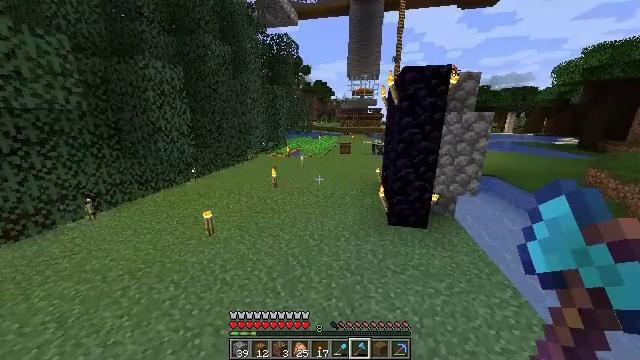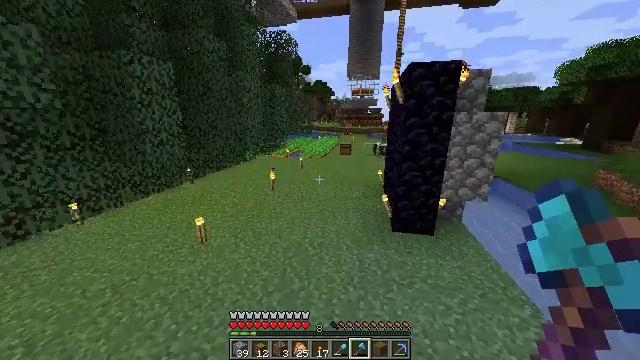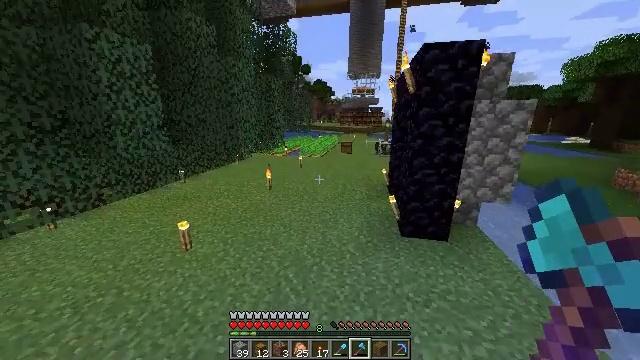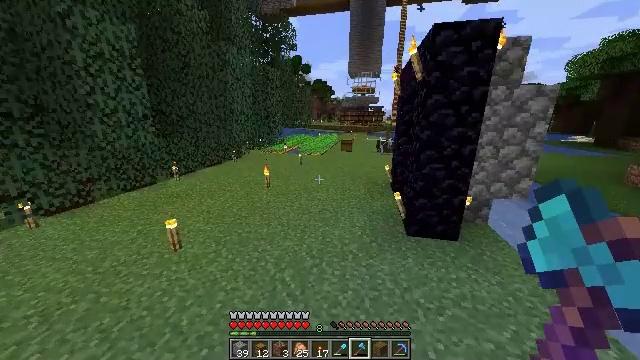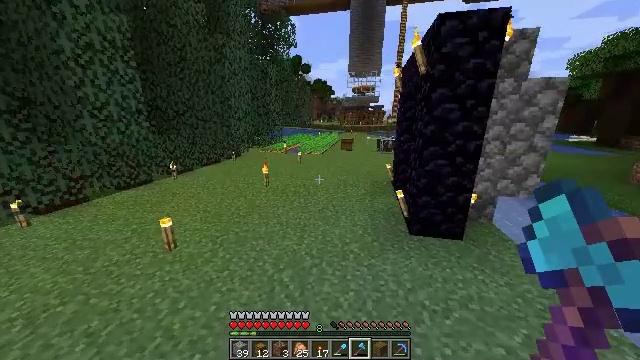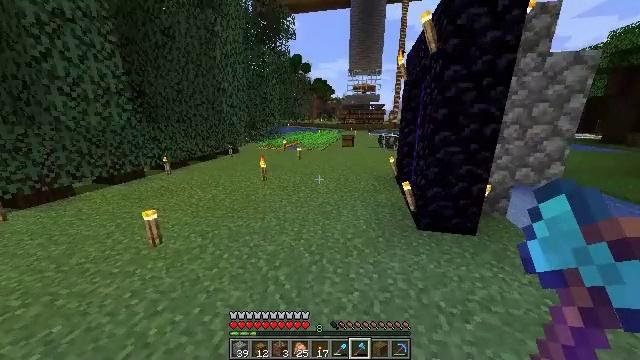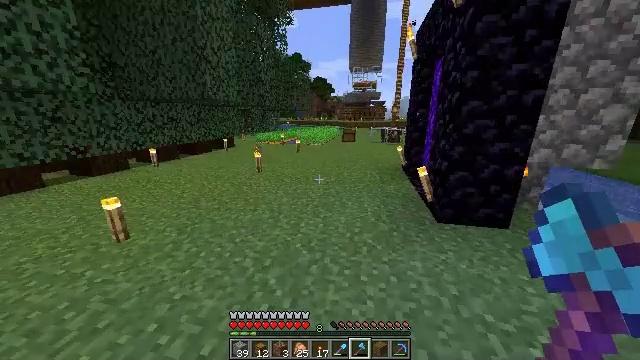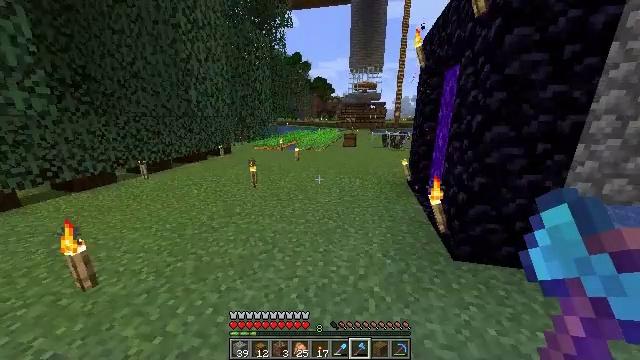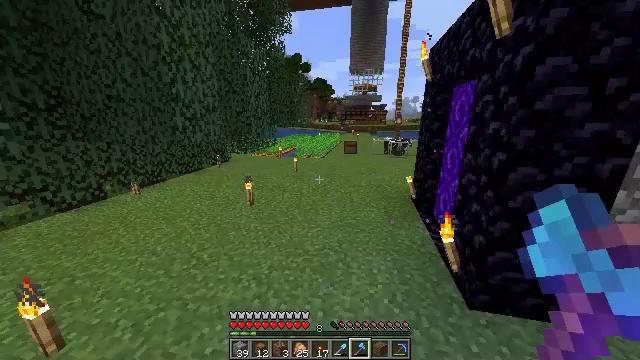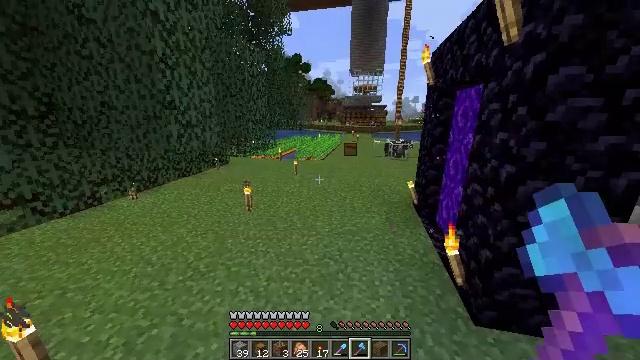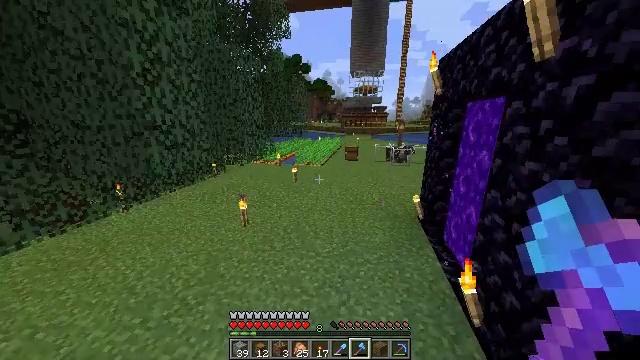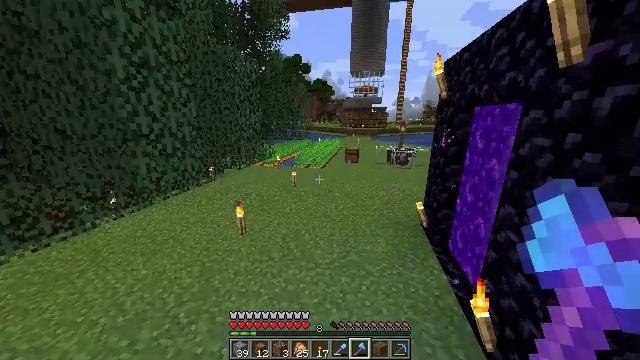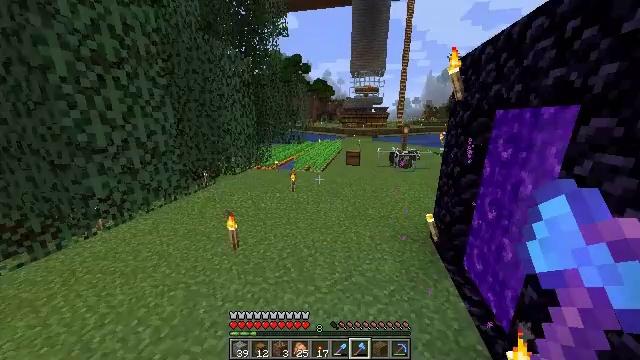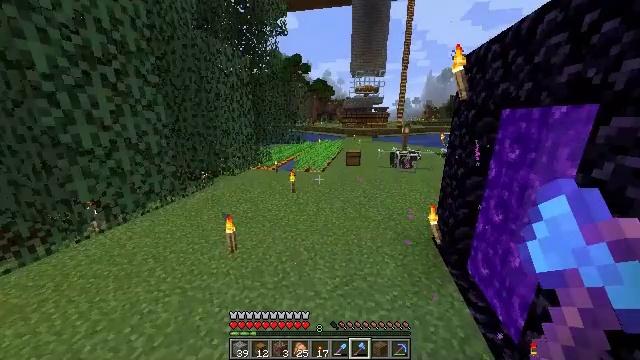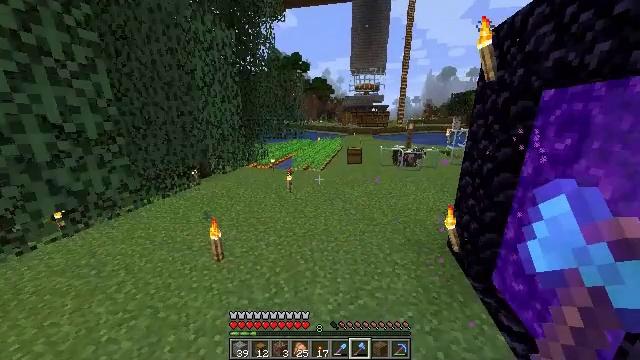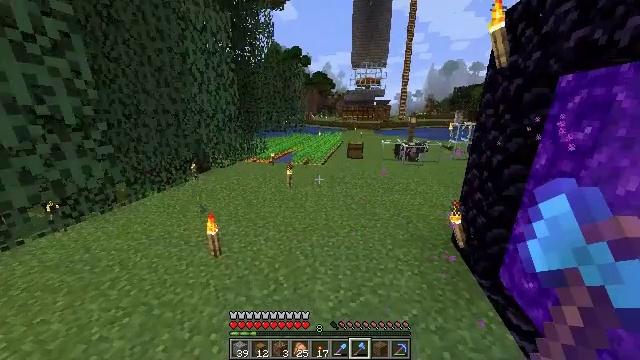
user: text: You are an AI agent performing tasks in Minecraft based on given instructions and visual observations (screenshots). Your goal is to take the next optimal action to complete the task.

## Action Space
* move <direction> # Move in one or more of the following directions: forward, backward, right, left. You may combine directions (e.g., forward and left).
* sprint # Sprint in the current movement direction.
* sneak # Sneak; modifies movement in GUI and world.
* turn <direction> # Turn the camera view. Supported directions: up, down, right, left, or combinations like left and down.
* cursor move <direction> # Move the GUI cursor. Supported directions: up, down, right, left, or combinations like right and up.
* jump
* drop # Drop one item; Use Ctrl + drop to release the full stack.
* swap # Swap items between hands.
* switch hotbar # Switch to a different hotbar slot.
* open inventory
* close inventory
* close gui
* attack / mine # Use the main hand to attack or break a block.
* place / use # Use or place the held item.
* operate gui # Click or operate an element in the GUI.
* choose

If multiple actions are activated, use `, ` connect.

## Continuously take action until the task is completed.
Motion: motion action
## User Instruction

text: Turn sand into glass in the furnace.
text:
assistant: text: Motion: move forward, jump
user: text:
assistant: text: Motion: move forward, jump
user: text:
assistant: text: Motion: move forward, jump
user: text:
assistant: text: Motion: move forward, jump
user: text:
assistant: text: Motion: move forward, jump
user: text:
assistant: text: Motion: move forward, jump
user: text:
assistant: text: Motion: move forward, jump
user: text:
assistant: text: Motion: move forward, sprint, jump
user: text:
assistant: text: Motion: move forward, sprint, jump
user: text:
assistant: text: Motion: move forward, sprint, jump
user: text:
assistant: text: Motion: move forward, jump
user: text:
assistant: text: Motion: move forward, jump
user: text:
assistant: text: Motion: move forward, jump
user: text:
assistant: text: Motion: move forward, jump
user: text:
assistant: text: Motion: move forward, turn down, jump
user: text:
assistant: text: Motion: move forward, jump
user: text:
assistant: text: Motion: move forward, jump
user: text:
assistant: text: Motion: move forward, jump
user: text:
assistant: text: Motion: move forward, sprint, jump
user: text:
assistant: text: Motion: move forward, sprint, jump
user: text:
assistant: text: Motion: move forward, sprint, jump
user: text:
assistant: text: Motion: move forward, sprint, turn right, jump
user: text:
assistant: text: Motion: move forward, turn up, jump
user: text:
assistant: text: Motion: move forward, turn left, jump
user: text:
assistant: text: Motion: move forward, jump
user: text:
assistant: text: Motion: move forward, jump
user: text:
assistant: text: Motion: move forward, jump
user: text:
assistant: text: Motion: move forward, jump
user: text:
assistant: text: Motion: move forward, jump
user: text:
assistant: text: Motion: move forward, jump